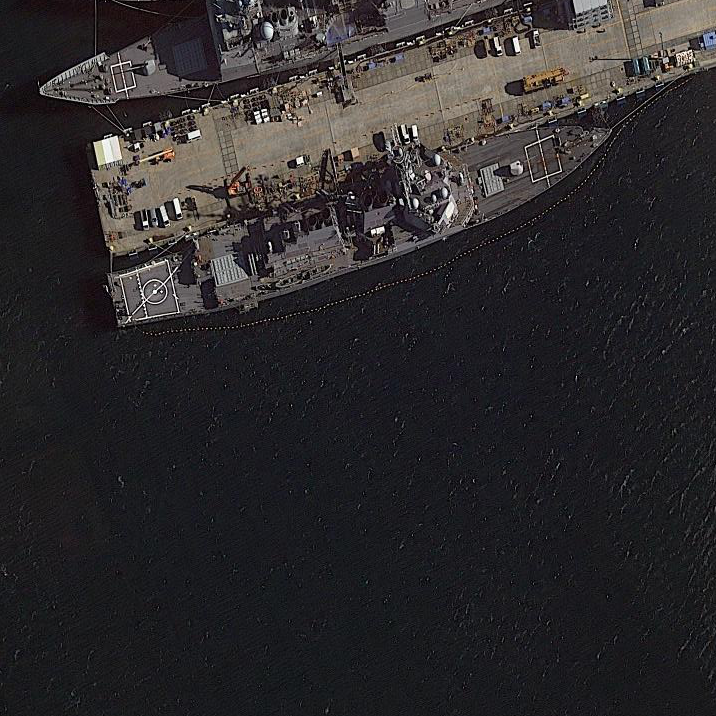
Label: destroyer